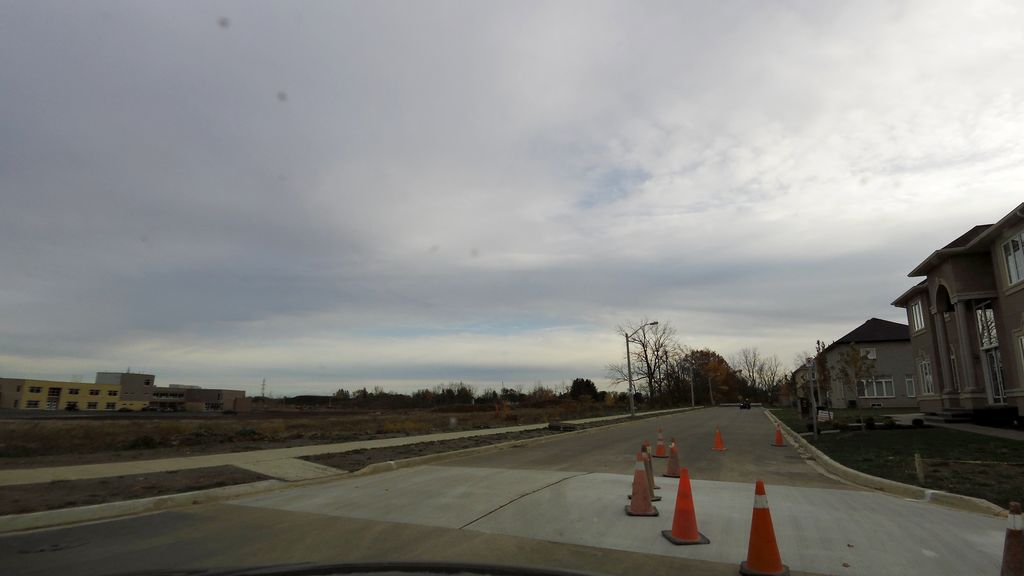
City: hamilton